Field crop: maize
Growth stage: 2
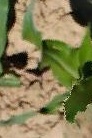
Species: maize